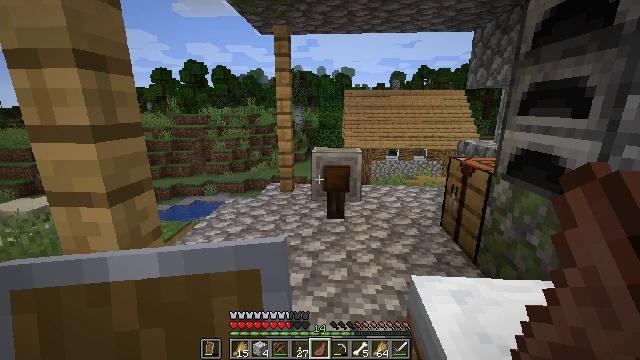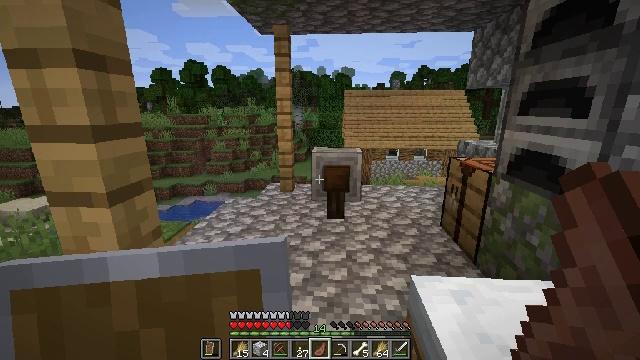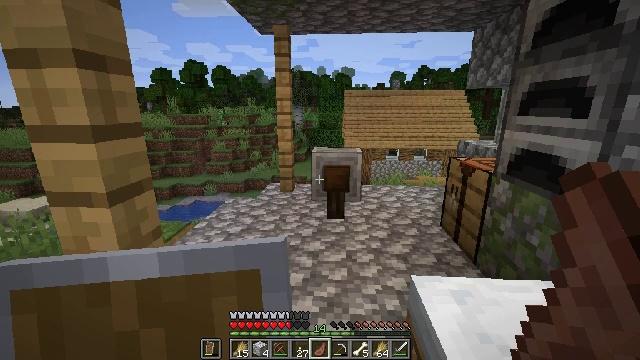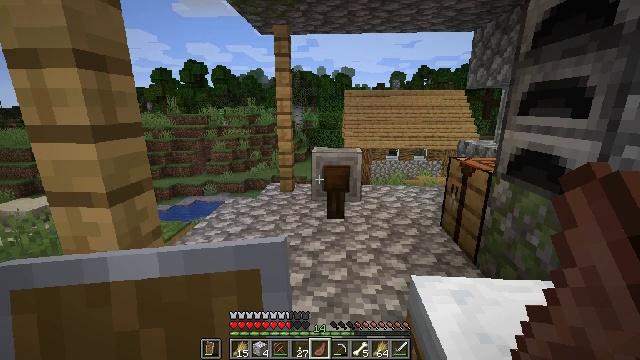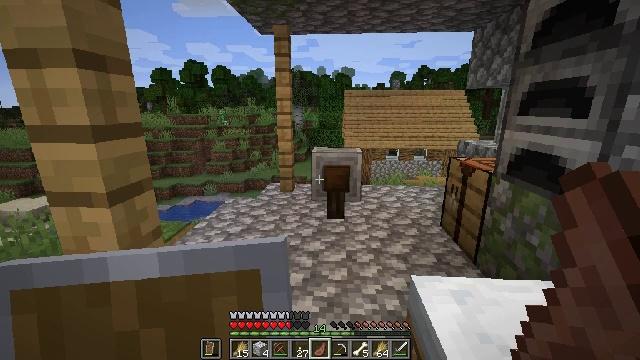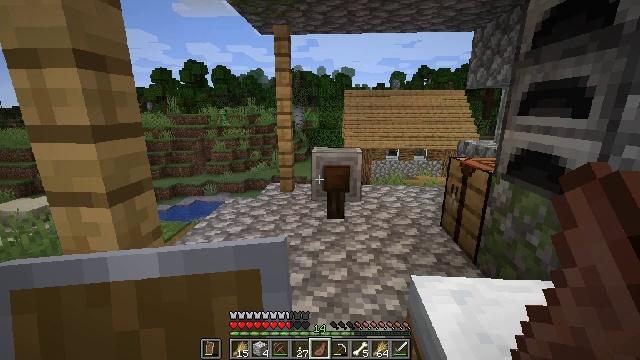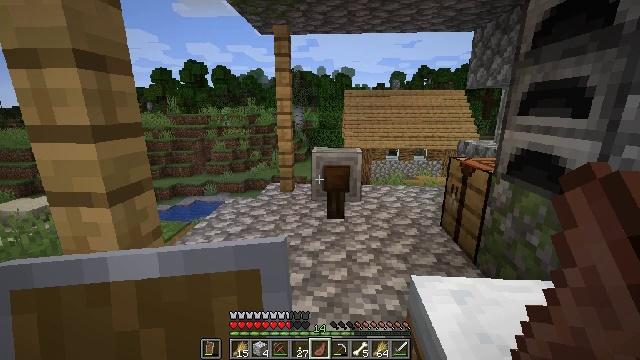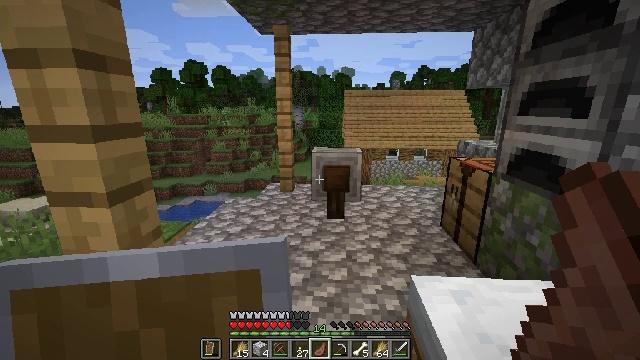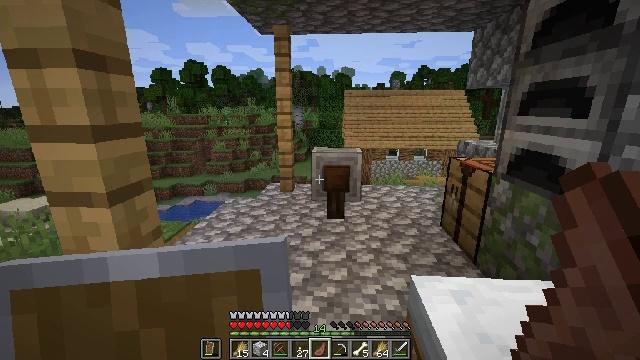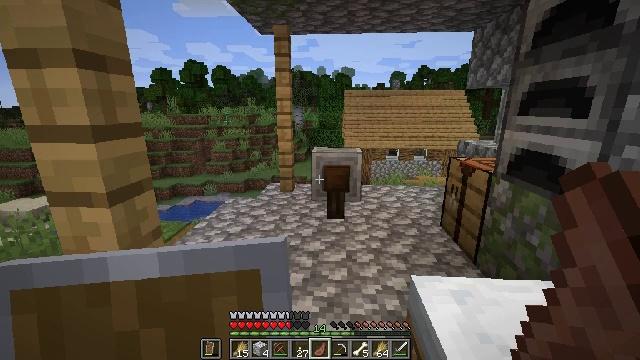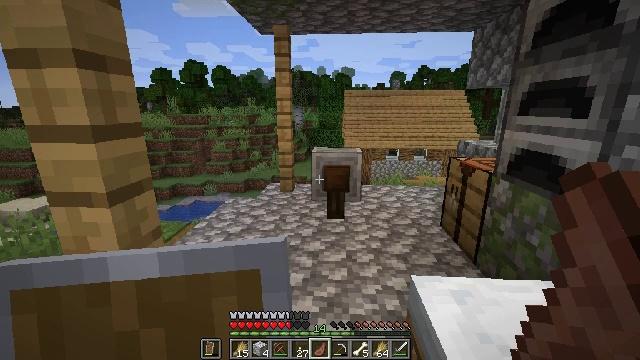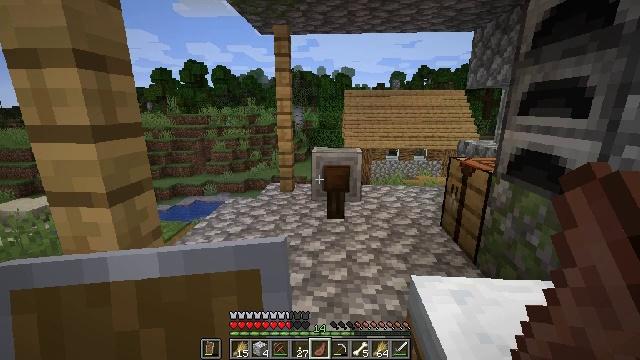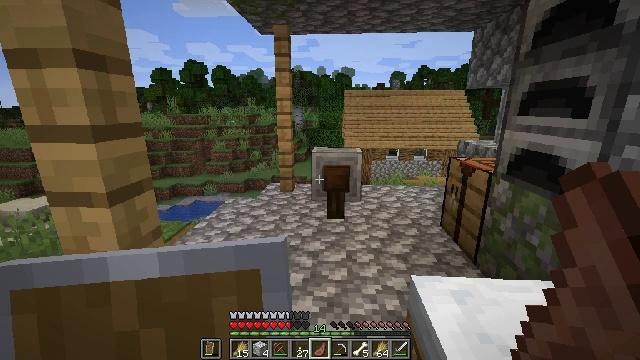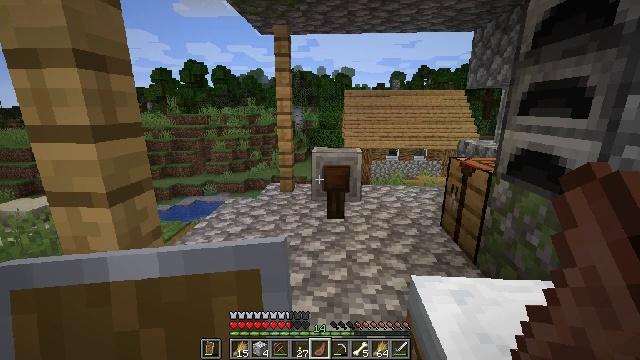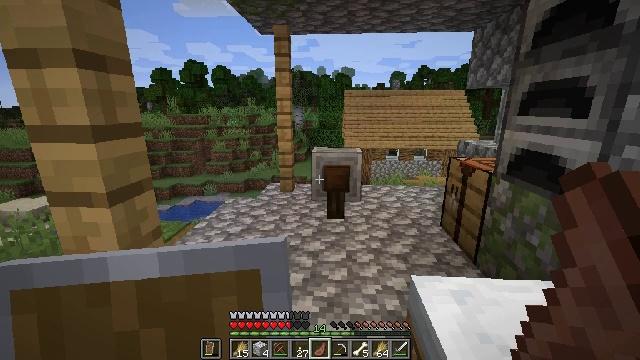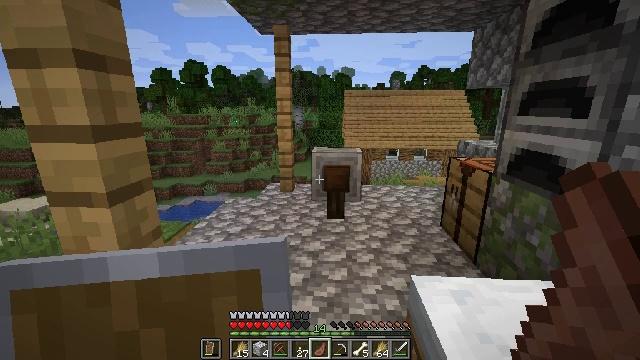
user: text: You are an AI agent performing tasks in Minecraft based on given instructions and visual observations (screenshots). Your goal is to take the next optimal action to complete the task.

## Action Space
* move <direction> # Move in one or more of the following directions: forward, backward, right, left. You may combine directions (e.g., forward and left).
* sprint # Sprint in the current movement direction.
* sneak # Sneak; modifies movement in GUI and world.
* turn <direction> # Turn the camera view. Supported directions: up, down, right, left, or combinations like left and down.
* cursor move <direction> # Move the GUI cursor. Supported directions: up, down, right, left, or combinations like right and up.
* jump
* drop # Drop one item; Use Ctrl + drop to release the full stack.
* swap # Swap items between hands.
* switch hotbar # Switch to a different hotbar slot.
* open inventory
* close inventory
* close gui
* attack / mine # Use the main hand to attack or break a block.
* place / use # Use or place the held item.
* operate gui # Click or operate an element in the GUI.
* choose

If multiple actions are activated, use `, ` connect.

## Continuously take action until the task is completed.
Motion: motion action
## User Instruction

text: Use materials to craft a gold ingot.
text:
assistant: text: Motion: no_op
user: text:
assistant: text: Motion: no_op
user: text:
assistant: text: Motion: no_op
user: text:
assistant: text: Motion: no_op
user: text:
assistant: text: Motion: no_op
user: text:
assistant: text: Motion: no_op
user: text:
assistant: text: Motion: no_op
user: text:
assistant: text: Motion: no_op
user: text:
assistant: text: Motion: no_op
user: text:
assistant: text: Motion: no_op
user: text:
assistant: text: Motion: no_op
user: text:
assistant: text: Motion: no_op
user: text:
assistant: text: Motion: no_op
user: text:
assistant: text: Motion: no_op
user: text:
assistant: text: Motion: no_op
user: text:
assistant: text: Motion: no_op
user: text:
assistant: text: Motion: no_op
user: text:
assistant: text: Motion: no_op
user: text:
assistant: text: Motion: no_op
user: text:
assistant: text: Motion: no_op
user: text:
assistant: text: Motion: no_op
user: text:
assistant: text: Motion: no_op
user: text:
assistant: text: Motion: no_op
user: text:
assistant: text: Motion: no_op
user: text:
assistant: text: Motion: no_op
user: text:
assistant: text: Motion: no_op
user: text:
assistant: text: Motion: no_op
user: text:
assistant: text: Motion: no_op
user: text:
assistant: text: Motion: no_op
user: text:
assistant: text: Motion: no_op